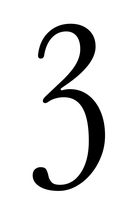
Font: InstrumentSerif-Regular